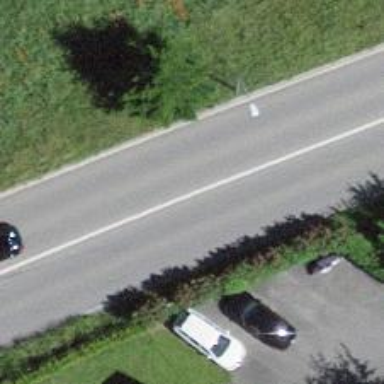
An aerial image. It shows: Primary road with asphalt surface.